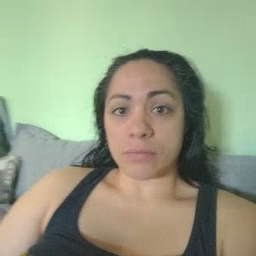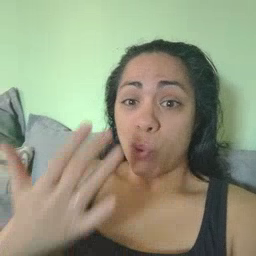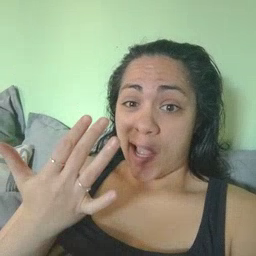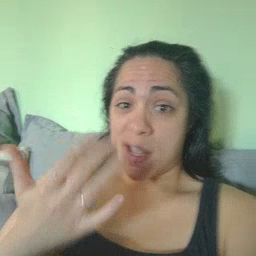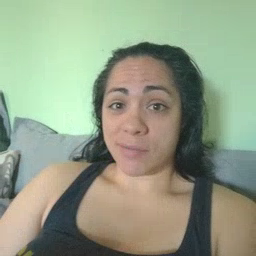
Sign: wait